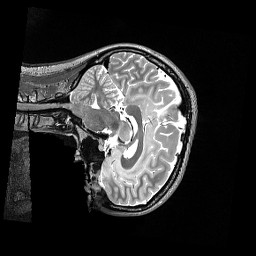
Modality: T2w
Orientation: sagittal
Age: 21
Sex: female
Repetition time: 3.2 s
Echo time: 0.563 s